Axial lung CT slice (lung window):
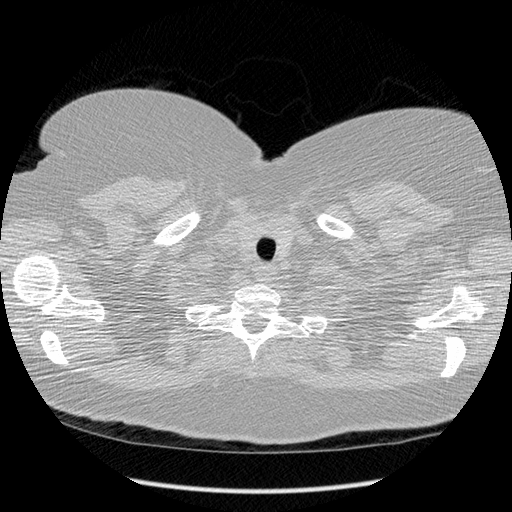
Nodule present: no